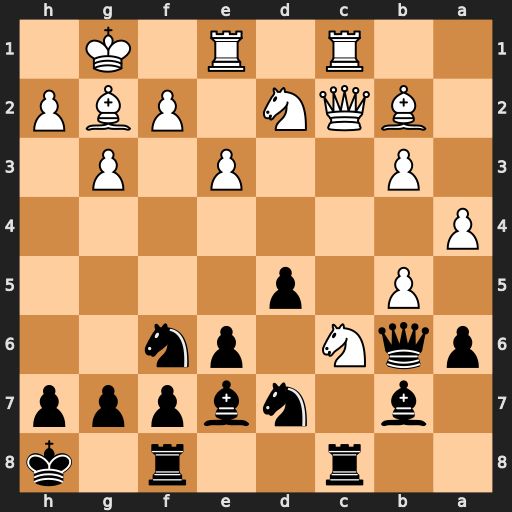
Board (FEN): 2r2r1k/1b1nbppp/pqN1pn2/1P1p4/P7/1P2P1P1/1BQN1PBP/2R1R1K1
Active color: b
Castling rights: -
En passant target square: -
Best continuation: axb5 Nxe7 Rxc2